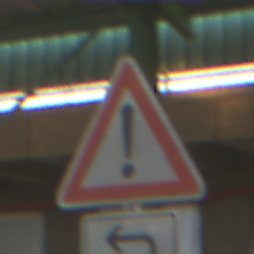
Verkehrszeichen: Gefahrenstelle
Zusatzzeichen unten: RichtungsangabeDurchPfeile2
Umgebung: Roofed, Special
Tageszeit: MorningAfternoon
Wetter: NotSpecified
Licht: Artificial
Jahreszeit: NotSpecified
Kontrast: MediumContrast